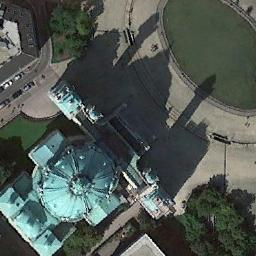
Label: church